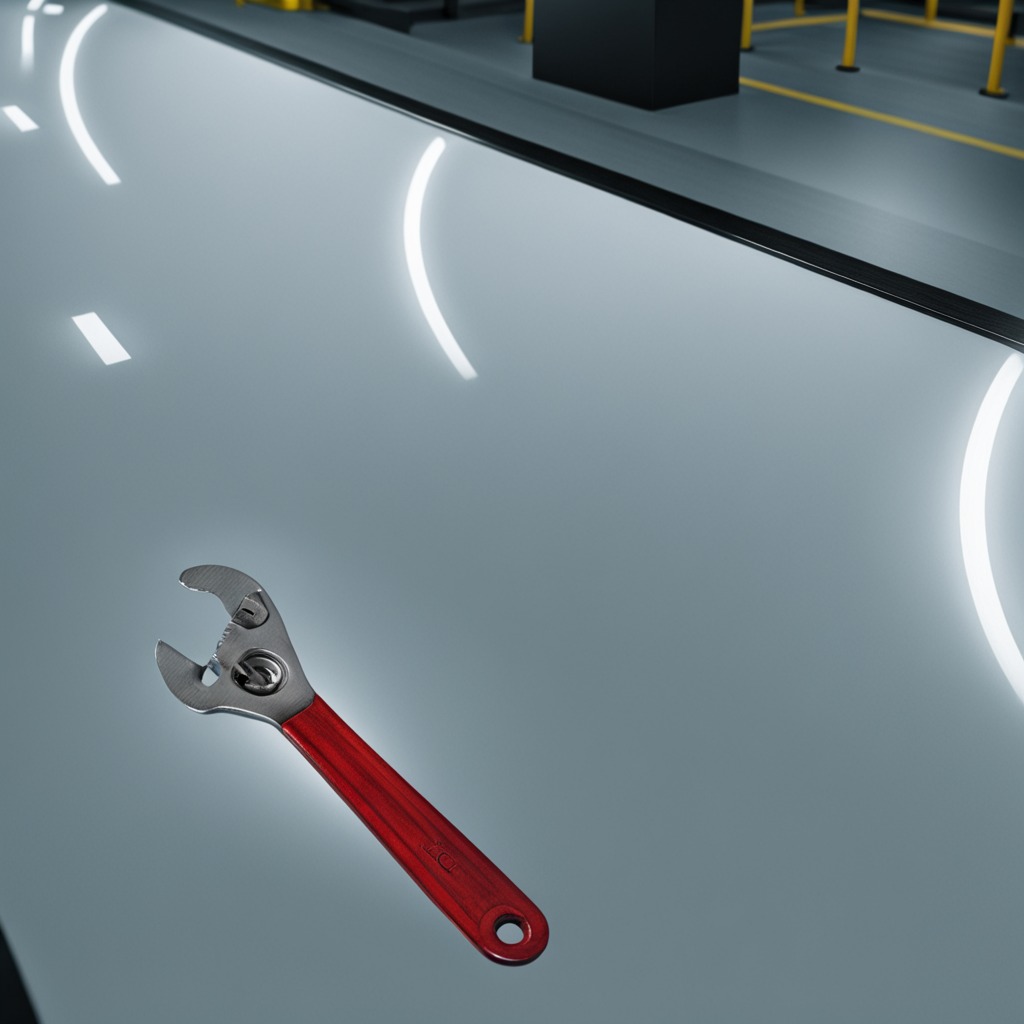
A wrench lies on a table in a ship maintenance bay.